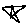
Label: star